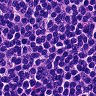
Metastatic tissue present: no